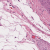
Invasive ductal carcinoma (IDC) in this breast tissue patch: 0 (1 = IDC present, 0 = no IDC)